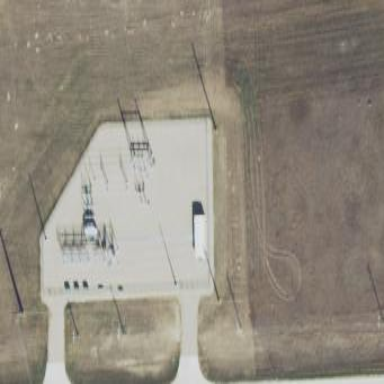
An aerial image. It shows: Power substation surrounded by fence.